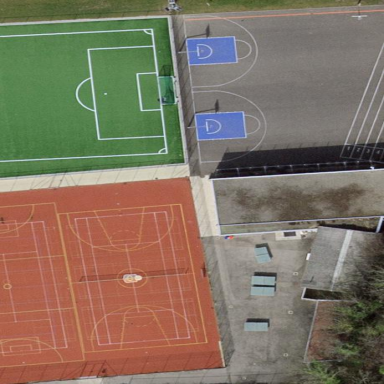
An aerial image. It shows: Multi-sport pitch on leisure land.